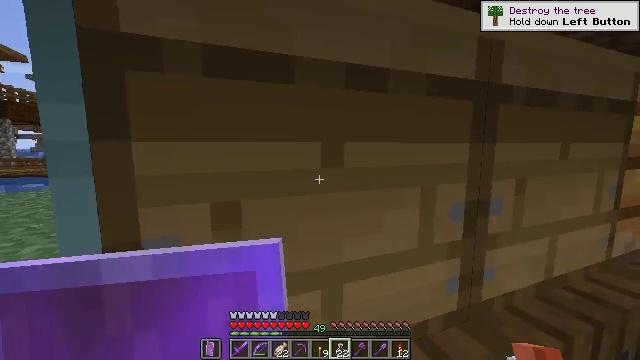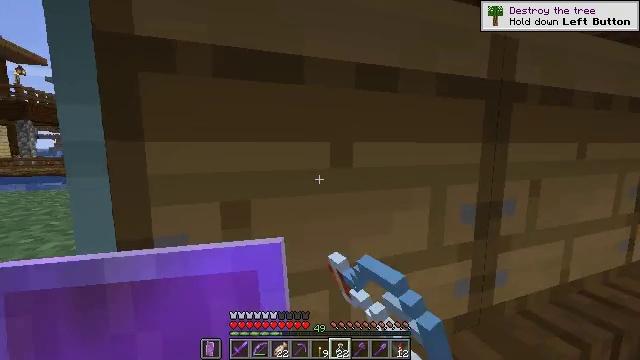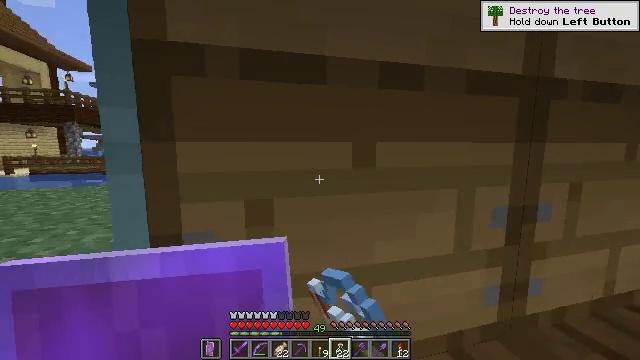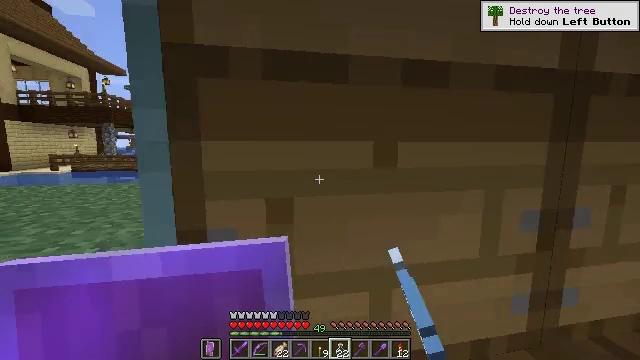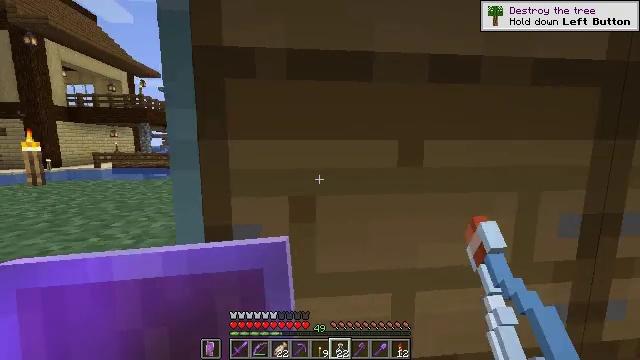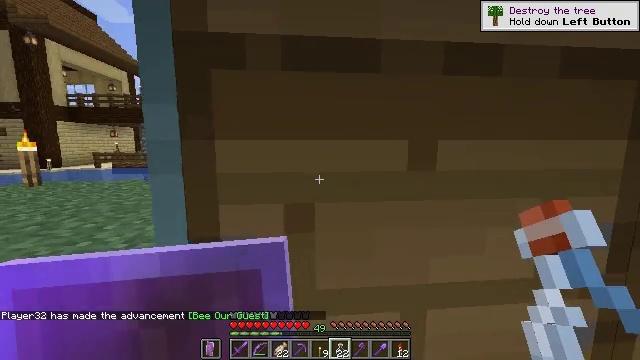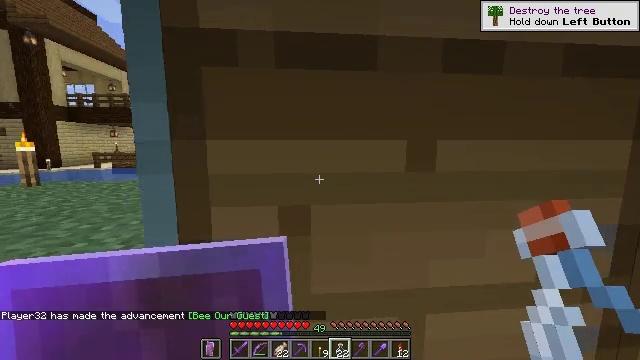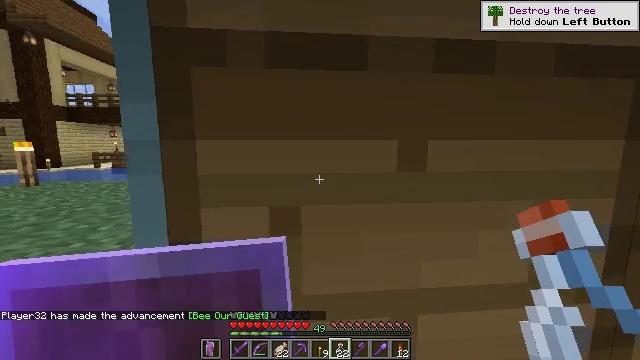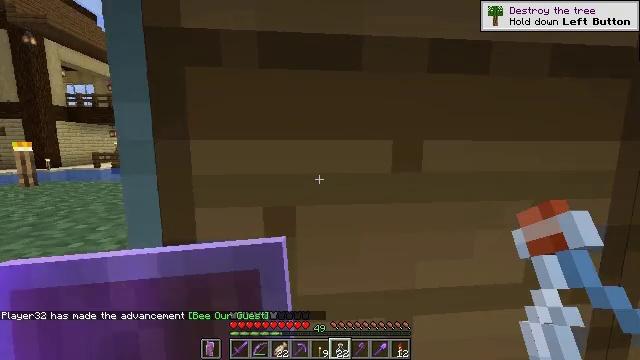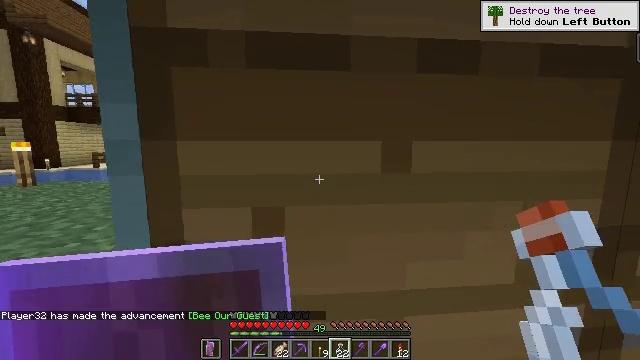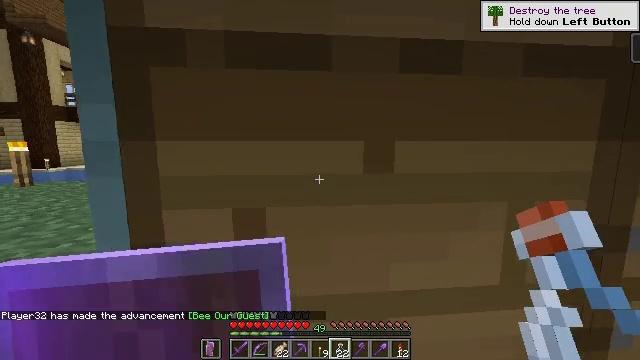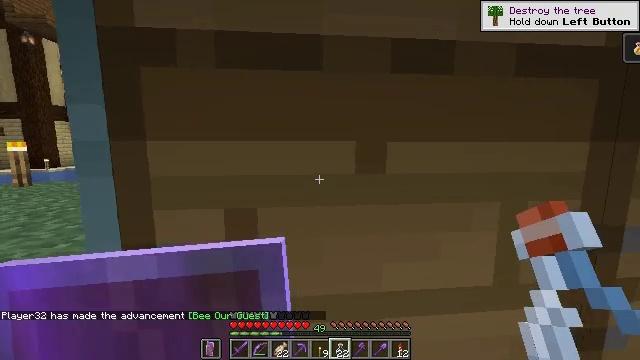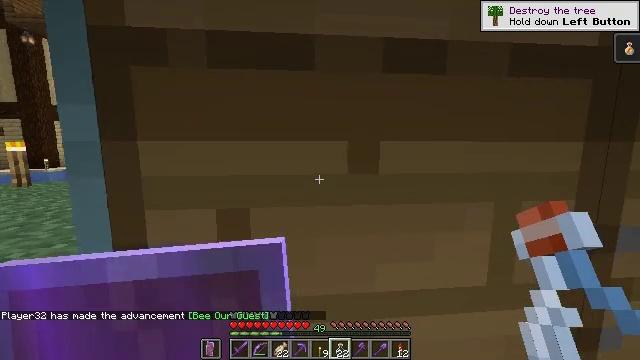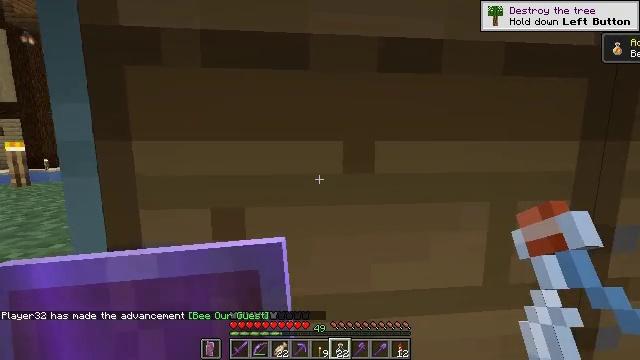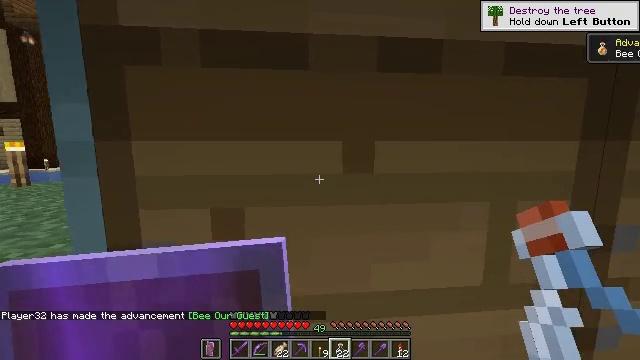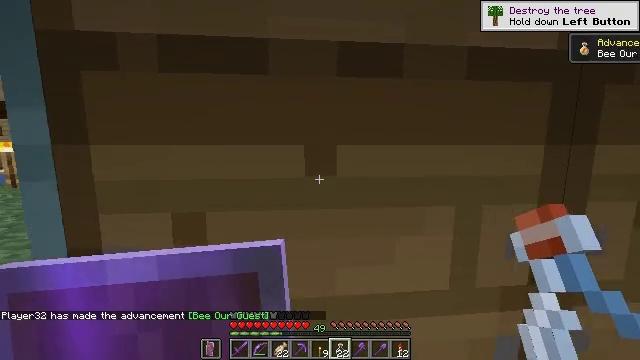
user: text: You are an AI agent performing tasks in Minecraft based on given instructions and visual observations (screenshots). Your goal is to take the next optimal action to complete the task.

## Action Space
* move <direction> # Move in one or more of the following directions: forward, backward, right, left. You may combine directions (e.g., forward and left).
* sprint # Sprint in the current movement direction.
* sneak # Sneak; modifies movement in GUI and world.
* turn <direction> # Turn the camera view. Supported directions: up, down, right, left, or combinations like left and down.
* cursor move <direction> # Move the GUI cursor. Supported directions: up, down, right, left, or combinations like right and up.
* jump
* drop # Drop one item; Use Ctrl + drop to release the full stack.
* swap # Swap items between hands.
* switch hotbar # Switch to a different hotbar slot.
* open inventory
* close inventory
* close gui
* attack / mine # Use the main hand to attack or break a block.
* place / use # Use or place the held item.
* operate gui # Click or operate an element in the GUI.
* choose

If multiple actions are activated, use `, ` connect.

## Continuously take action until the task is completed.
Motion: motion action
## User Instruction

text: Create a honey block using four honey bottles.
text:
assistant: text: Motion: turn left, use / place
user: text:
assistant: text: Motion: turn left, use / place
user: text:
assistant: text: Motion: turn left, use / place
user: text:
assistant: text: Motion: turn left
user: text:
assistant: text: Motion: move forward
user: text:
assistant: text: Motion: move forward
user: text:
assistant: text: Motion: move forward
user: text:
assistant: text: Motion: move forward
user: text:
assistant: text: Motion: move forward
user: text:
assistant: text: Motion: move forward
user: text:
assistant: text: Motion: move forward
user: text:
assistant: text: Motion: no_op
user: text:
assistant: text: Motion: no_op
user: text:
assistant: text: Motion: no_op
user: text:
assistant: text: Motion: move right
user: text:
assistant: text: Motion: move right, turn left
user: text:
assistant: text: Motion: move right, turn left
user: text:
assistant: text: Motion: move right
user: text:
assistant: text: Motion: move right
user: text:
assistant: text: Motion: move right, turn left, use / place
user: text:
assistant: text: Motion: move right, turn left and down, use / place
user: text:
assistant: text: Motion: move right, use / place
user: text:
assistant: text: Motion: move right, use / place
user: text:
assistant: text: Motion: move right, use / place
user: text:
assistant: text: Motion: move right, use / place
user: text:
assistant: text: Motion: move right, use / place
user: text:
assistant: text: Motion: move right, use / place
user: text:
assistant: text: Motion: move right, use / place
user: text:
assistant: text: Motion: move right, use / place
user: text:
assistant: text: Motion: move right, use / place